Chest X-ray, AP view. Patient: 58 years old, sex M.
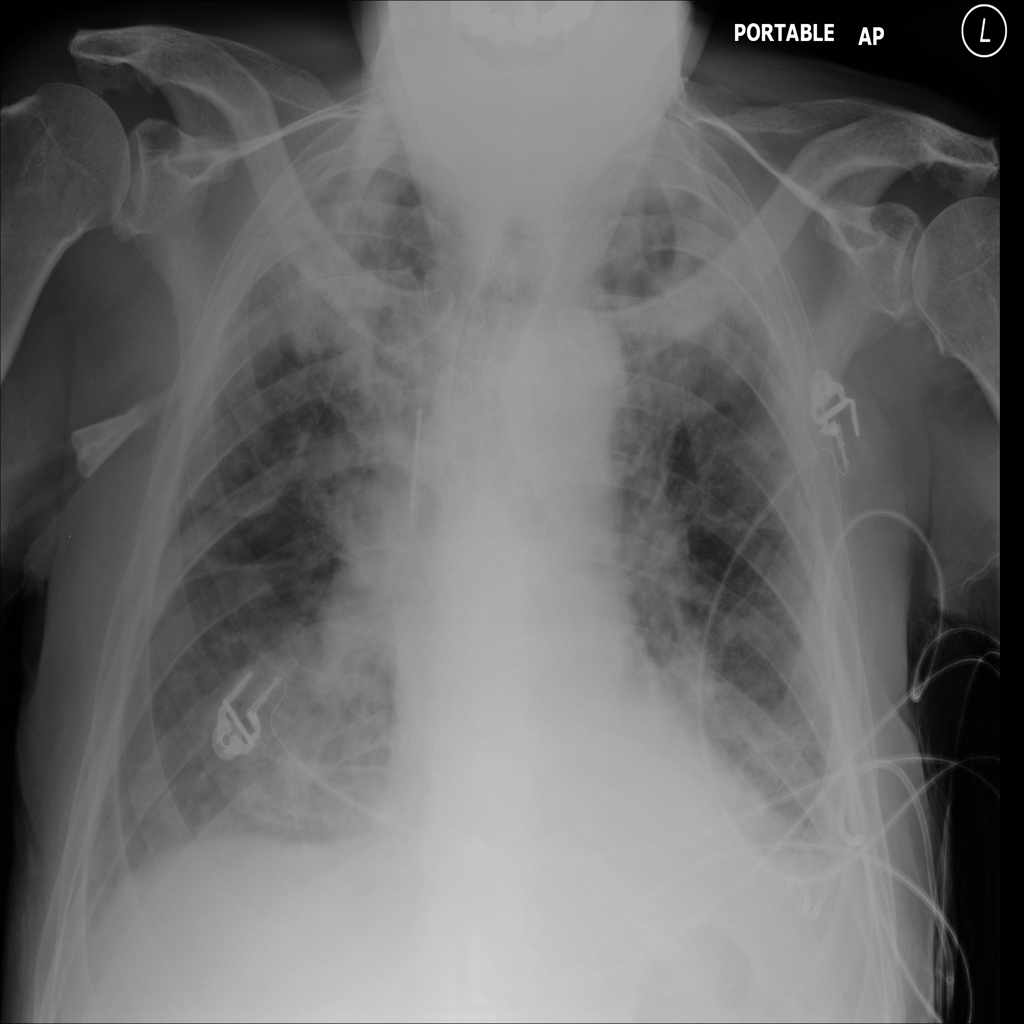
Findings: Atelectasis, Effusion, Nodule